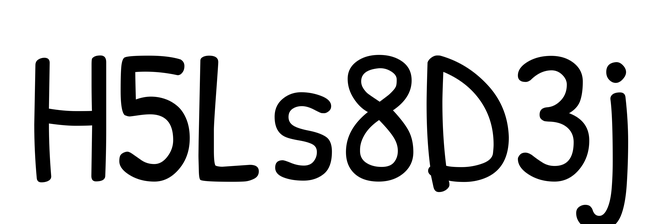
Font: PatrickHand-Regular